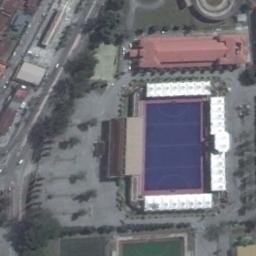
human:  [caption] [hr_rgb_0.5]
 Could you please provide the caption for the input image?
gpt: The stadium has a blue roof on two sides .

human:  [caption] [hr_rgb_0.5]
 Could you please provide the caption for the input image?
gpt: Many buildings are next to the stadium .

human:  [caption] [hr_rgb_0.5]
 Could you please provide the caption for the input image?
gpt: There is some vegetation next to the square stadium, And there is a road to the residential area .

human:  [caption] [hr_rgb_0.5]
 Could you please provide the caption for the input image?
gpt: The stadium is on the bare land next to some trees and roads .

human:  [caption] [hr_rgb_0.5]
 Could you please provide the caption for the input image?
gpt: There are some green trees beside the stadium .